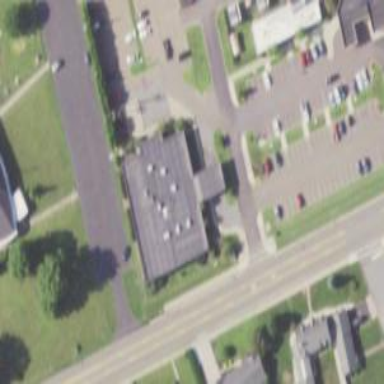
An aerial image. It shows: Clinic building offering healthcare services.